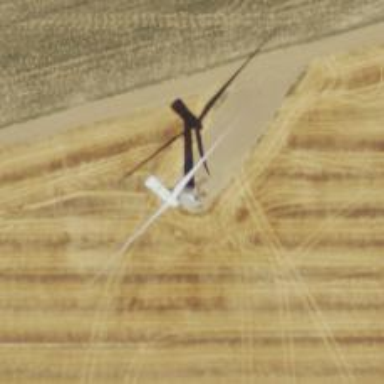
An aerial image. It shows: Wind turbine generator that utilizes wind as its source for generating electricity. It is of the horizontal axis type.